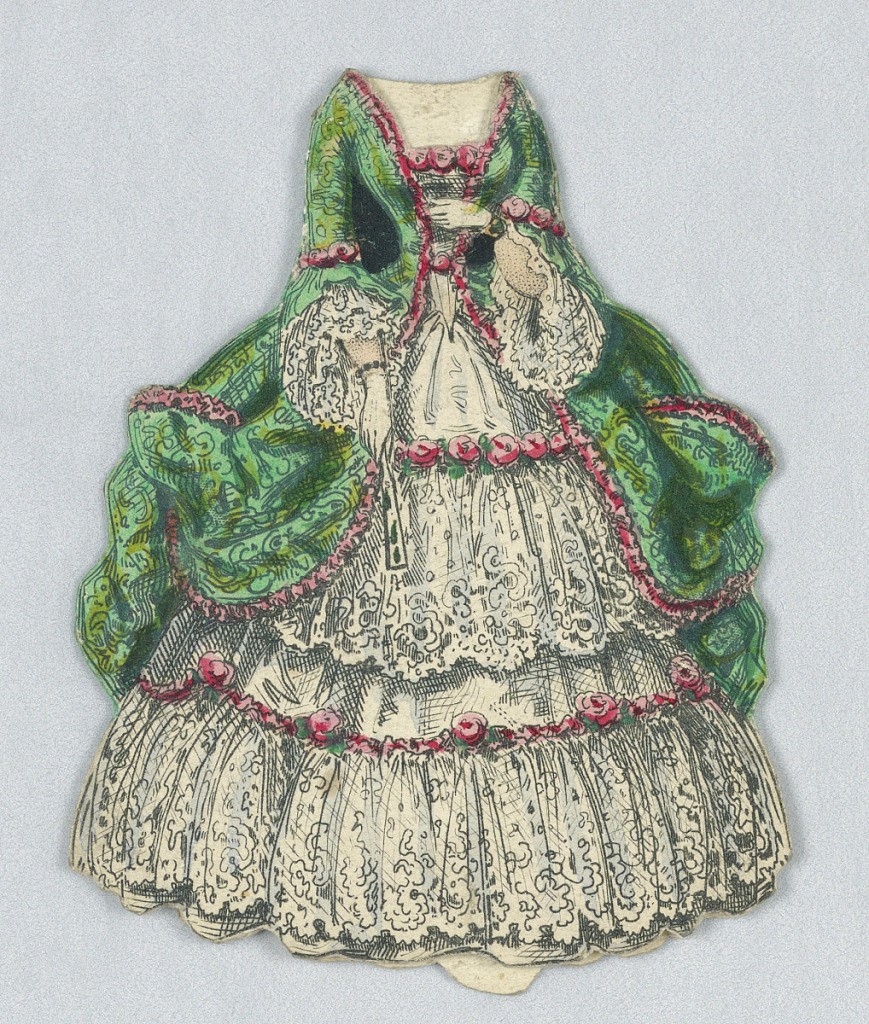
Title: Paper Doll and Costume in Emerald Green and Pink Roses
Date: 1876–80
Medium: Lithograph, brush and watercolors on cream heavy wove paper
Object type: Print
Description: The outer layer of this gown is emerald green, and is lined with pink roses.  White lace peeks out from the sleeves as well as in mulitple tiers of the skirt. Both the back and front of this dress are depicted.